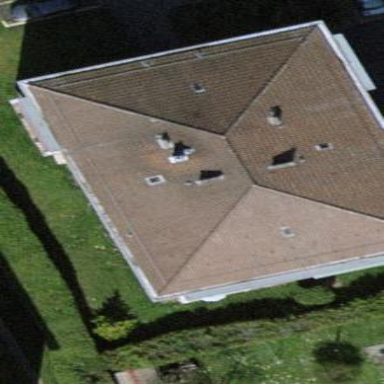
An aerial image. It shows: Building with hipped roof.